Question: I've spent about 4 hours on this HTML email template and no matter what I change the font refuses to increase on the iphone.
I'm at my wits end and would appreciate any help I can get before my mind EXPLODES.
Thanks in advance.
Code and screenshot included below.
I'm simply looking for the font to be bigger enough that it's legible. Just want the body copy to be the size of the heading and the heading to still be about the same amount bigger.
'''
<!DOCTYPE html PUBLIC "-//W3C//DTD XHTML 1.0 Transitional//EN" "http://www.w3.org/TR/xhtml1/DTD/xhtml1-transitional.dtd">
<head>
<style type="text/css">
table, tr, td {font-size:16px; }
table {border-collapse: collapse;}
.content {width: 640px !important;}
td.fw {padding:25px 25px 25px 25px}
td.hw.l {padding:25px 20px 25px 25px}
td.hw.r {padding:25px 25px 25px 20px}
.whitetxt {color:#ffffff;}
.null {padding:0px 0px 0px 0px;}
.blue {color:#0085c1;}
.red {color:#fa696e; }
.twenty {font-size:20px;}
.h1 {font-size:28px; font-weight: bold;}
.h2 {font-size:18px; font-weight: bold;}
.thirteen {font-size:13px;}
.sixteen {font-size:16px;}
.thirty-four {font-size:34px; font-weight:bold;}
.strong {font-weight:bold;}
.middle {vertical-align:middle;}
.bottom-border {border-bottom: 2px solid #f1f1f0}
@media only screen and (max-device-width: 480px) {
[class=content] {width: 320px !important;}
[class=thirteen] {font-size:16px;}
}
</style>
</head>
<body style="margin:0 0 0 0; padding:0 0 0 0; font-family: Arial, Verdana, Sans Serif;color:#3c3c3c; -webkit-text-size-adjust:none;">
<table width="100%" style="font-size: 15px;border-collapse: collapse;">
<tbody>
<tr >
<td width="auto" ></td>
<td width="80%" class="content" style="font-size: 15px;width: 640px;">
<!-- main content table -->
<table class="main-table" style="font-size: 15px;border-collapse: collapse;">
<tr class="fw" >
<td class="fw middle" valign="middle" colspan="2" style="font-size: 15px;vertical-align: middle;padding: 25px 25px 25px 25px;">
<img align="left" class="logo" src="http://meetbryce.com/client-files/mim/logo.png" alt="Make It Mine" border="0"><span class="thirty-four" style="font-size: 34px;font-weight: bold;">thank you for applying!</span><br>
<span class="red sixteen" style="color: #fa696e;font-size: 16px;">your account number is <strong>CFA0027852</strong></span>
</td>
</tr>
<tr class="fw" >
<td class="fw whitetxt" colspan="2" bgcolor="#004d7c" style="font-size: 1px;color: #ffffff;padding: 25px 25px 25px 25px;">
<span class="thirteen" style="font-size: 13px;">We appreciate your order! Please find attached the relevant paperwork for your new computer. It's in PDF format so you'll need a modern browser or Adobe Reader to open it. You will also get the paperwork via post in your letterbox, it will include a prepaid envelope for easy return to us.</span>
</td>
</tr>
<tr class="hw" >
<td class="hw l" width="50%" bgcolor="#ecf4f7" align="right" style="font-size: 15px;padding: 25px 20px 25px 25px;">
Jonathan Swanston <span class="blue" style="color: #0085c1;">is my name</span><br><br>
jswanston@gmail.com <span class="blue" style="color: #0085c1;">is my email</span><br><br>
0425-353-217 <span class="blue" style="color: #0085c1;">is my phone</span>
</td>
<td class="hw r" width="50%" bgcolor="#ecf4f7" style="font-size: 15px;padding: 25px 25px 25px 20px;">
<span class="blue" style="color: #0085c1;">my sex is</span> Male<br><br>
<span class="blue" style="color: #0085c1;">my birthday is</span> 4th November, 1988<br><br>
<span class="blue" style="color: #0085c1;">my benefit is</span> 111-555-666-1
</td>
</tr><tr class="null" style="font-size: 15px;padding: 0px 0px 0px 0px;">
<td class="null" colspan="2" bgcolor="#ecf4f7" align="center" style="font-size: 15px;padding: 0px 0px 0px 0px;">
<img src="http://meetbryce.com/client-files/mim/divider.png" width="100%" alt="&nbsp;" border="0">
</td>
</tr>
<tr >
<td class="hw l" width="50%" bgcolor="#ecf4f7" align="right" style="font-size: 15px;padding: 25px 20px 25px 25px;">
<span class="blue" style="color: #0085c1;">my home address</span><br><br>
Unit 2A<br>
6 Carnarvon Road<br>
Caulfield North<br>
Victoria 3161
</td>
<td class="hw r" width="50%" bgcolor="#ecf4f7" style="font-size: 15px;padding: 25px 25px 25px 20px;">
<span class="blue" style="color: #0085c1;">my delivery address</span><br><br>
Unit 2A<br>
6 Carnarvon Road<br>
Caulfield North<br>
Victoria 3161
</td>
</tr>
<tr class="fw" >
<td class="fw whitetxt" colspan="2" bgcolor="#0085c1" align="center" style="font-size: 15px;color: #ffffff;padding: 25px 25px 25px 25px;">
<span class="h1" style="font-size: 28px;font-weight: bold;">what you've applied for... nice!</span>
</td>
</tr>
<tr class="null" style="font-size: 15px;padding: 0px 0px 0px 0px;">
<td class="null bottom-border" colspan="2" style="font-size: 15px;padding: 0px 0px 0px 0px;border-bottom: 2px solid #f1f1f0;">
<a href="#" target="_blank"><img src="http://meetbryce.com/client-files/mim/ipad.png" width="100%" alt="apple ipad 3 - 3G/WiFi 16gb - $30/week - $120/month - all together $1,560" border="0"></a>
</td>
</tr>
<tr class="fw" >
<td class="fw bottom-border" colspan="2" style="font-size: 15px;border-bottom: 2px solid #f1f1f0;padding: 25px 25px 25px 25px;">
<span class="h2" style="font-size: 18px;font-weight: bold;">Step 1. Set up your Centrelink deduction by:</span>
<br><br>
<span class="blue" style="color: #0085c1;">Logging into your Centrelink account online at http://www.centrelink.gov.au</span>
<ul>
<li>Select 'Deductions', 'add new deduction' then click 'Start'</li>
<li>Enter the service providers CRN "555074568C"</li>
<li> Select service category 'Food Clothing and Household Items' and click continue</li>
<li>Select 'MAKE IT MINE / COMPUTERS FOR ALL' and click continue</li>
<li>Use the purchase details above to complete the deduction amount (fortnightly amount), frequency, start date (ASAP) and target amount.</li>
<li>Confirm that all details are correct!</li>
</ul>
<span class="blue" style="color: #0085c1;">Or call Centrelink on 13 61 50</span>
<ul>
<li>Let the Centrelink employee know that you wish to start payments into the "Make It Mine / Computers For All account" account.</li>
<li>You will need to quote our Centrelink Reference Number: "555074568C"</li>
<li>Provide the purchase details above to the Centrelink employee</li>
</ul>
<span class="blue" style="color: #0085c1;">Or visit a Centrelink outlet</span>
</td>
</tr>
<tr class="fw" >
<td class="fw bottom-border" colspan="2" style="font-size: 15px;border-bottom: 2px solid #f1f1f0;padding: 25px 25px 25px 25px;">
<span class="h2" style="font-size: 18px;font-weight: bold;">Fast track your application</span>
<br><br>
You can fast track your application by setting up your Centrelink deductions online and emailing or faxing your signed paperwork to us!
<br><br>
<span class="blue sixteen" style="color: #0085c1;font-size: 16px;">Fast tracked applications can be approved within days and the package dispatched on approval!</span>
<br><br>
An additional copy of your paperwork will also be sent to your postal address. Once your paperwork is returned, and payments have been confirmed your order will move to the final stages of processing. Most orders ship directly through the manufacturer. Processing takes up to two working days after your account is approved for dispatch. After this point, please allow up to 8-10 working days for your order to be delivered. We will email and SMS you at every stage of the order progression.
</td>
</tr>
<tr class="fw" >
<td class="fw" colspan="2" style="font-size: 15px;padding: 25px 25px 25px 25px;">
<span class="h2" style="font-size: 18px;font-weight: bold;">Download your application receipt</span>
<br><img src="http://meetbryce.com/client-files/mim/pdf.png" alt="&nbsp;" align="left" border="0">
<span class="red strong" style="color: #fa696e;font-weight: bold;">contract-ord587fd27-1695-4a7e-8562-873ce4f087b6.pdf</span><br>
<strong>1206k</strong> <a href="#" target="_blank">View</a> <a href="#" target="_blank">Download</a>
</td>
</tr>
<tr class="hw" >
<td class="fw" bgcolor="#f1f1f0" style="font-size: 15px;padding: 25px 25px 25px 25px;">
<img src="http://meetbryce.com/client-files/mim/footer-logo.png" alt="Make it Mine copyright &copy; 2012 make it mine.&lt;br&gt;all rights reserved" align="left" border="0">
</td>
<td class="fw" bgcolor="#f1f1f0" style="font-size: 15px;padding: 25px 25px 25px 25px;">
<a href="#"><img src="http://meetbryce.com/client-files/mim/footer-facebook.png" alt="We like you... do you like us?" border="0"></a>
</td>
</tr>
</table>
<!-- end main content table -->
</td>
<td width="auto" ></td>
</tr>
</tbody>
</table>
</body>
</html>
'''

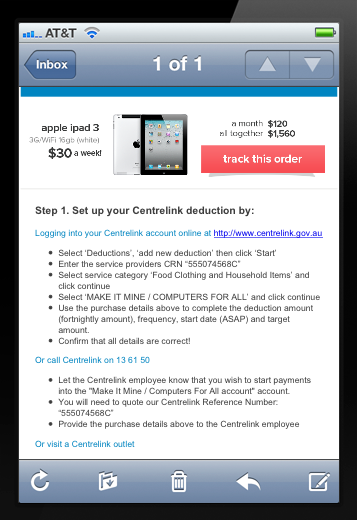
Answer: Changing the units for font sizing holds the answer.
I changed the units for all the pseudo-headings to >1em and removed
'''
table,tr,td {font-size:14px;}
'''
This would have left it to assume that the font size was 1em.
I then added the @media-query to call a line of code that multiplied all font-sizes within the tables by 1.2 using the following:
'''
@media only screen and (max-device-width: 480px) {
table {font-size:1.2em;}
}
'''
Now looks like this:

If you're interested in the full code -- here it is:
'''
<head>
<style type="text/css">
@media only screen and (max-device-width: 480px) {
table {font-size:1.2em;}
[class=small-only] {display:inline;}
}
</style>
</head>
<body style="margin:0 0 0 0; padding:0 0 0 0; font-family: Arial, Verdana, Sans Serif;color:#3c3c3c;">
<table width="100%" style="border-collapse: collapse;">
<tbody>
<tr>
<td width="auto"></td>
<td width="80%" class="content" style="width: 640px;">
<!-- main content table -->
<table class="main-table" style="border-collapse: collapse;">
<tr class="fw">
<td class="fw middle" valign="middle" colspan="2" style="vertical-align: middle;padding: 25px 25px 25px 25px;">
<img align="left" class="logo" src="http://meetbryce.com/client-files/mim/logo.png" alt="Make It Mine" border="0"><span class="thirty-four" style="font-size: 2em;font-weight: bold;">thank you for applying!</span><br>
<span class="red twenty" style="color: #fa696e;font-size: 1.2em;">your account number is <strong>CFA0027852</strong></span>
</td>
</tr>
<tr class="fw">
<td class="fw whitetxt" colspan="2" bgcolor="#004d7c" style="color: #ffffff;padding: 25px 25px 25px 25px;">
<span class="thirteen" style="font-size: .9em;">We appreciate your order! Please find attached the relevant paperwork for your new computer. It's in PDF format so you'll need a modern browser or Adobe Reader to open it. You will also get the paperwork via post in your letterbox, it will include a prepaid envelope for easy return to us.</span>
</td>
</tr>
<tr class="hw">
<td class="hw l" width="50%" bgcolor="#ecf4f7" align="right" style="padding: 25px 20px 25px 25px;">
Jonathan Swanston <span class="small-only" style="display: none;"><br></span><span class="blue" style="color: #0085c1;">is my name</span><br><br>
jswanston@gmail.com <span class="small-only" style="display: none;"><br></span><span class="blue" style="color: #0085c1;">is my email</span><br><br>
0425-353-217 <span class="small-only" style="display: none;"><br></span><span class="blue" style="color: #0085c1;">is my phone</span>
</td>
<td class="hw r" width="50%" bgcolor="#ecf4f7" style="padding: 25px 25px 25px 20px;">
<span class="blue" style="color: #0085c1;">my sex is</span><span class="small-only" style="display: none;"><br></span> Male<br><br>
<span class="blue" style="color: #0085c1;">my birthday is</span> <span class="small-only" style="display: none;"><br></span>4th November, 1988<br><br>
<span class="blue" style="color: #0085c1;">my benefit is</span> <span class="small-only" style="display: none;"><br></span>111-555-666-1
</td>
</tr><tr class="null" style="padding: 0px 0px 0px 0px;">
<td class="null" colspan="2" bgcolor="#ecf4f7" align="center" style="padding: 0px 0px 0px 0px;">
<img src="http://meetbryce.com/client-files/mim/divider.png" width="100%" height="auto" alt="&nbsp;" border="0">
</td>
</tr>
<tr>
<td class="hw l" width="50%" bgcolor="#ecf4f7" align="right" style="padding: 25px 20px 25px 25px;">
<span class="blue" style="color: #0085c1;">my home address</span><br><br>
Unit 2A<br>
6 Carnarvon Road<br>
Caulfield North<br>
Victoria 3161
</td>
<td class="hw r" width="50%" bgcolor="#ecf4f7" style="padding: 25px 25px 25px 20px;">
<span class="blue" style="color: #0085c1;">my delivery address</span><br><br>
Unit 2A<br>
6 Carnarvon Road<br>
Caulfield North<br>
Victoria 3161
</td>
</tr>
<tr class="fw">
<td class="fw whitetxt" colspan="2" bgcolor="#0085c1" align="center" style="color: #ffffff;padding: 25px 25px 25px 25px;">
<span class="h1" style="font-size: 2em;font-weight: bold;">what you've applied for... nice!</span>
</td>
</tr>
<tr class="null" style="padding: 0px 0px 0px 0px;">
<td class="null bottom-border" colspan="2" style="padding: 0px 0px 0px 0px;border-bottom: 2px solid #f1f1f0;">
<a href="#" target="_blank"><img src="http://meetbryce.com/client-files/mim/ipad.png" width="100%" height="auto" alt="apple ipad 3 - 3G/WiFi 16gb - $30/week - $120/month - all together $1,560" border="0"></a>
</td>
</tr>
<tr class="fw">
<td class="fw bottom-border" colspan="2" style="border-bottom: 2px solid #f1f1f0;padding: 25px 25px 25px 25px;">
<span class="h2" style="font-size: 1.4em;font-weight: bold;">Step 1. Set up your Centrelink deduction by:</span>
<br><br>
<span class="blue" style="color: #0085c1;">Logging into your Centrelink account online at http://www.centrelink.gov.au</span>
<ul>
<li>Select 'Deductions', 'add new deduction' then click 'Start'</li>
<li>Enter the service providers CRN "555074568C"</li>
<li> Select service category 'Food Clothing and Household Items' and click continue</li>
<li>Select 'MAKE IT MINE / COMPUTERS FOR ALL' and click continue</li>
<li>Use the purchase details above to complete the deduction amount (fortnightly amount), frequency, start date (ASAP) and target amount.</li>
<li>Confirm that all details are correct!</li>
</ul>
<span class="blue" style="color: #0085c1;">Or call Centrelink on 13 61 50</span>
<ul>
<li>Let the Centrelink employee know that you wish to start payments into the "Make It Mine / Computers For All account" account.</li>
<li>You will need to quote our Centrelink Reference Number: "555074568C"</li>
<li>Provide the purchase details above to the Centrelink employee</li>
</ul>
<span class="blue" style="color: #0085c1;">Or visit a Centrelink outlet</span>
</td>
</tr>
<tr class="fw">
<td class="fw bottom-border" colspan="2" style="border-bottom: 2px solid #f1f1f0;padding: 25px 25px 25px 25px;">
<span class="h2" style="font-size: 1.4em;font-weight: bold;">Fast track your application</span>
<br><br>
You can fast track your application by setting up your Centrelink deductions online and emailing or faxing your signed paperwork to us!
<br><br>
<span class="blue sixteen" style="color: #0085c1;font-size: 1.1em;">Fast tracked applications can be approved within days and the package dispatched on approval!</span>
<br><br>
An additional copy of your paperwork will also be sent to your postal address. Once your paperwork is returned, and payments have been confirmed your order will move to the final stages of processing. Most orders ship directly through the manufacturer. Processing takes up to two working days after your account is approved for dispatch. After this point, please allow up to 8-10 working days for your order to be delivered. We will email and SMS you at every stage of the order progression.
</td>
</tr>
<tr class="fw">
<td class="fw" colspan="2" style="padding: 25px 25px 25px 25px;">
<span class="h2" style="font-size: 1.4em;font-weight: bold;">Download your application receipt</span>
<br><img src="http://meetbryce.com/client-files/mim/pdf.png" alt="&nbsp;" align="left" border="0">
<span class="red strong" style="color: #fa696e;font-weight: bold;">contract-ord587fd27-1695-4a7e-8562-873ce4f087b6.pdf</span><br>
<strong>1206k</strong> <a href="#" target="_blank">View</a> <a href="#" target="_blank">Download</a>
</td>
</tr>
<tr class="hw">
<td class="fw" bgcolor="#f1f1f0" style="padding: 25px 25px 25px 25px;">
<img src="http://meetbryce.com/client-files/mim/footer-logo.png" alt="Make it Mine copyright &copy; 2012 make it mine.&lt;br&gt;all rights reserved" align="left" border="0">
</td>
<td class="fw" bgcolor="#f1f1f0" style="padding: 25px 25px 25px 25px;">
<a href="#"><img src="http://meetbryce.com/client-files/mim/footer-facebook.png" alt="We like you... do you like us?" border="0"></a>
</td>
</tr>
</table>
<!-- end main content table -->
</td>
<td width="auto"></td>
</tr>
</tbody>
</table>
</body>
'''